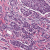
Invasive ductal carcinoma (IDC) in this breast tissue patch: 1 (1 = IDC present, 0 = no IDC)